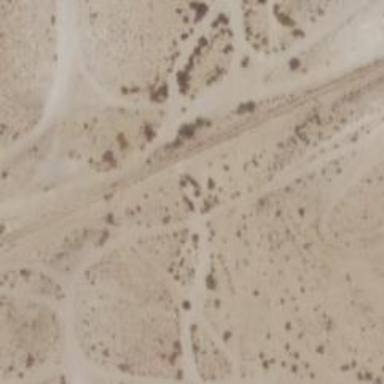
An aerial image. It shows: Disused railway spur.